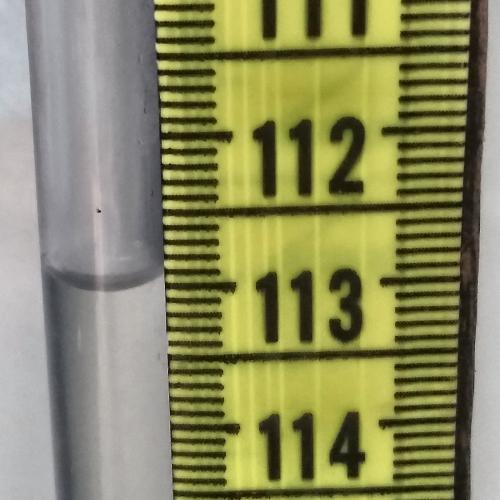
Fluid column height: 113.0 cm